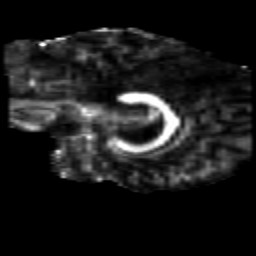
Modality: FA
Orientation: sagittal
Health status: healthy
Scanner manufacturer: siemens
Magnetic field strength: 3 T
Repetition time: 10 s
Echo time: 0.092 s